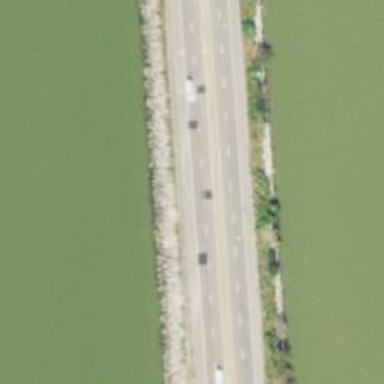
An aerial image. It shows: Asphalt motorway.